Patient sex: M
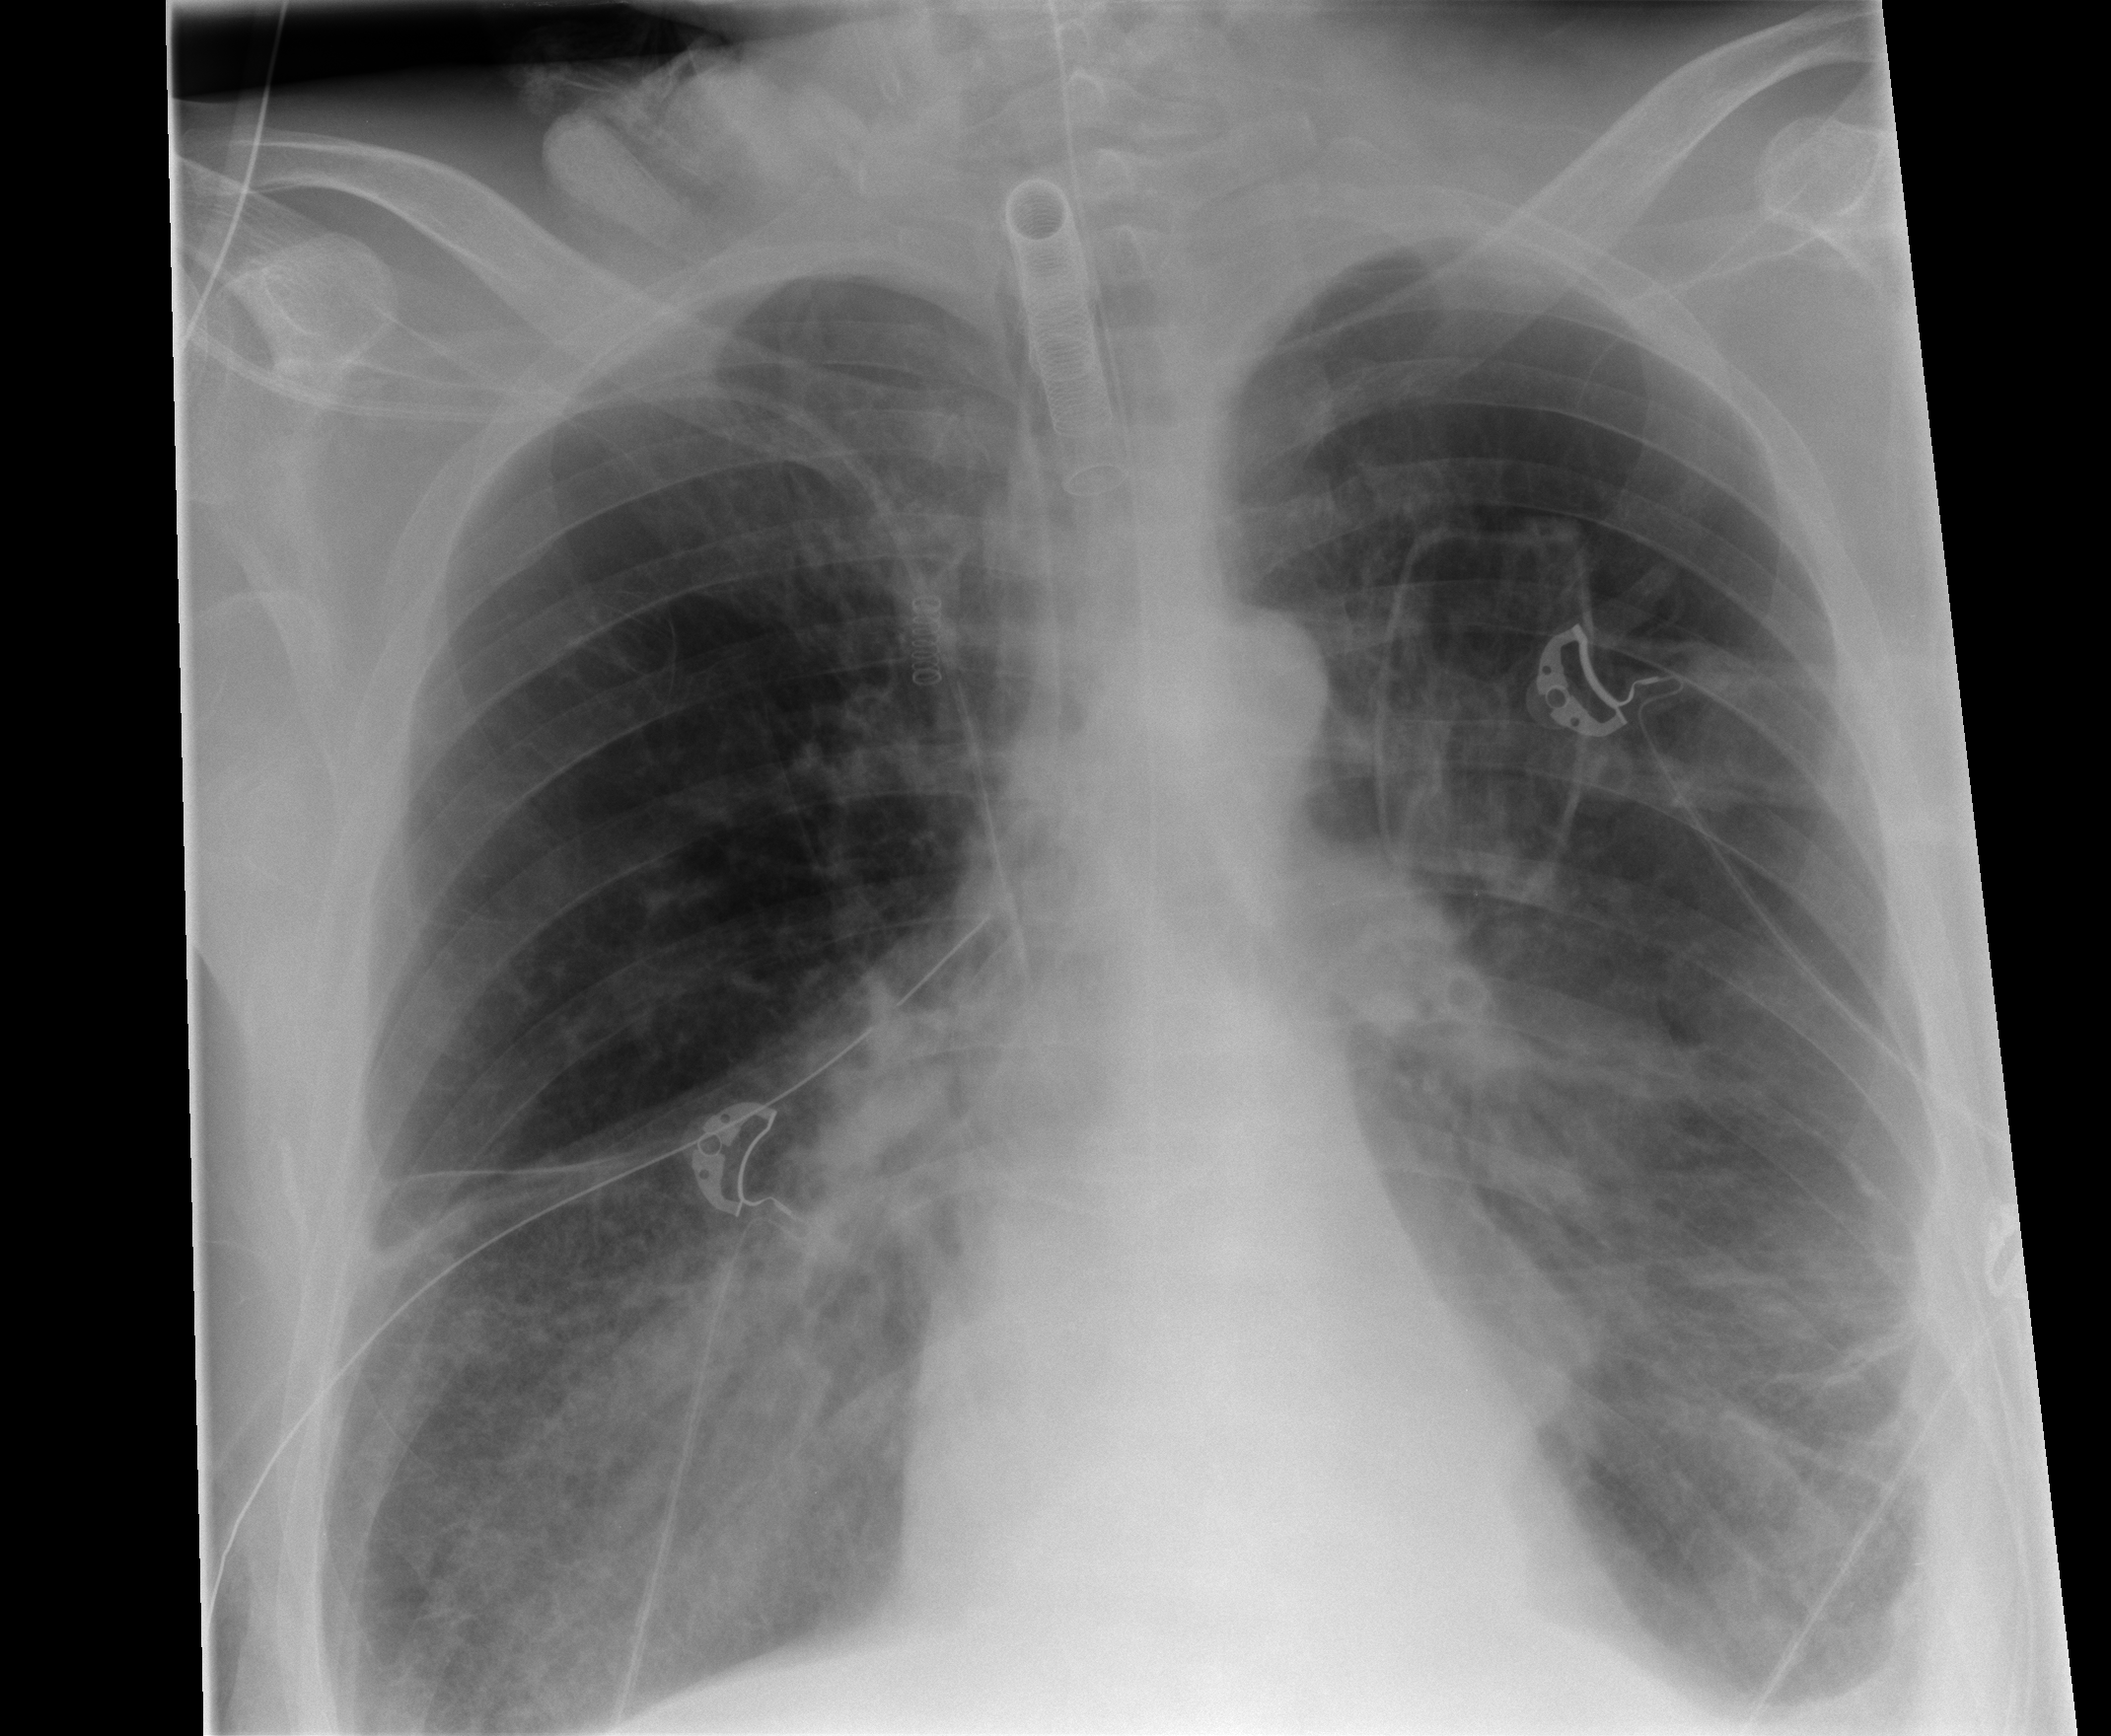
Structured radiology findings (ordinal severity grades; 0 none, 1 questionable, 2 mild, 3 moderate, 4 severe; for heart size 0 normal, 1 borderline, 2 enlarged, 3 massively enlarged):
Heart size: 0
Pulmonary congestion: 2
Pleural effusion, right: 0
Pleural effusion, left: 2
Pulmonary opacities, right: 3
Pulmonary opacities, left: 2
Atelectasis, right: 3
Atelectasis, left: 2